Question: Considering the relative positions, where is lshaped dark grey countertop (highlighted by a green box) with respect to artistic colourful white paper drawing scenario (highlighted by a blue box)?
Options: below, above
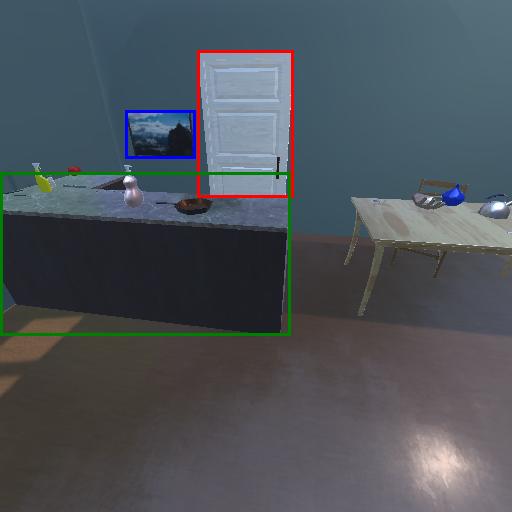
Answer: below